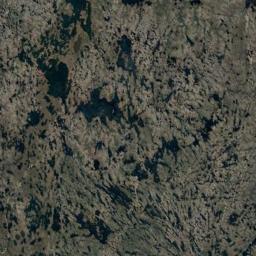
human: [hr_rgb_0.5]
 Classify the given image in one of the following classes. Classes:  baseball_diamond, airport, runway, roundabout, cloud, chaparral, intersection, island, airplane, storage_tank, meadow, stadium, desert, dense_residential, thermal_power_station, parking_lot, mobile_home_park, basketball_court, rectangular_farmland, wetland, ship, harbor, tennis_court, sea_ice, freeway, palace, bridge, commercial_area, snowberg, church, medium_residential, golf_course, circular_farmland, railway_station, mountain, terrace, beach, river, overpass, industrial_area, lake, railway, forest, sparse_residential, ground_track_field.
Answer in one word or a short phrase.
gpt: wetland